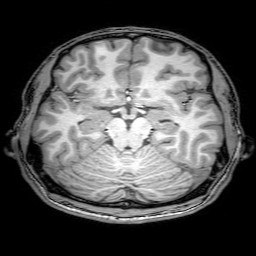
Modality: T1w
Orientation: coronal